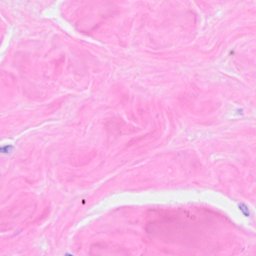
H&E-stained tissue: Breast